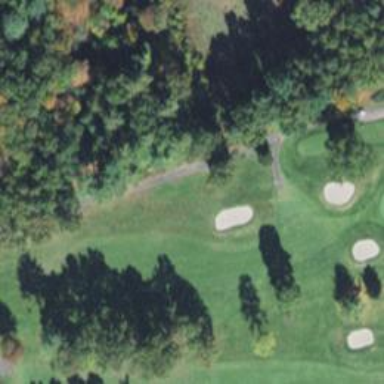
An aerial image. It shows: Golf fairway surrounded by grass.